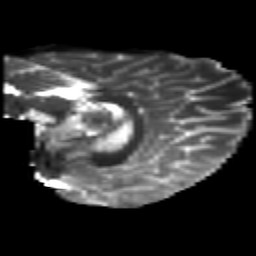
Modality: T2w
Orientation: sagittal
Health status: healthy
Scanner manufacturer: philips
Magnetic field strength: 3 T
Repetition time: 6.964 s
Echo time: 0.092 s